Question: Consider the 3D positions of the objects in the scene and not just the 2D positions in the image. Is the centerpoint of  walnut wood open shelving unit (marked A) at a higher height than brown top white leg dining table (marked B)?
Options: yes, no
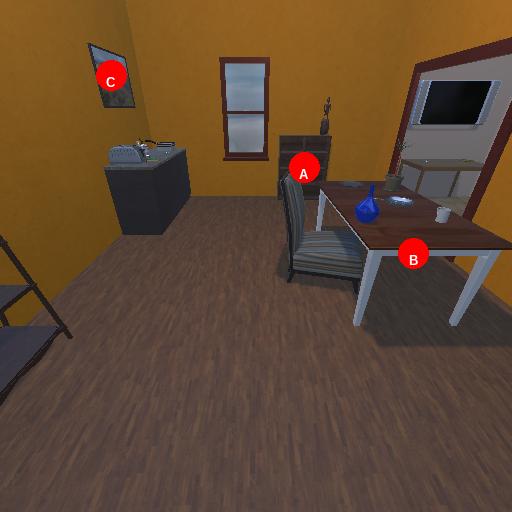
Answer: yes